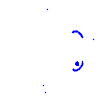
Particle: proton